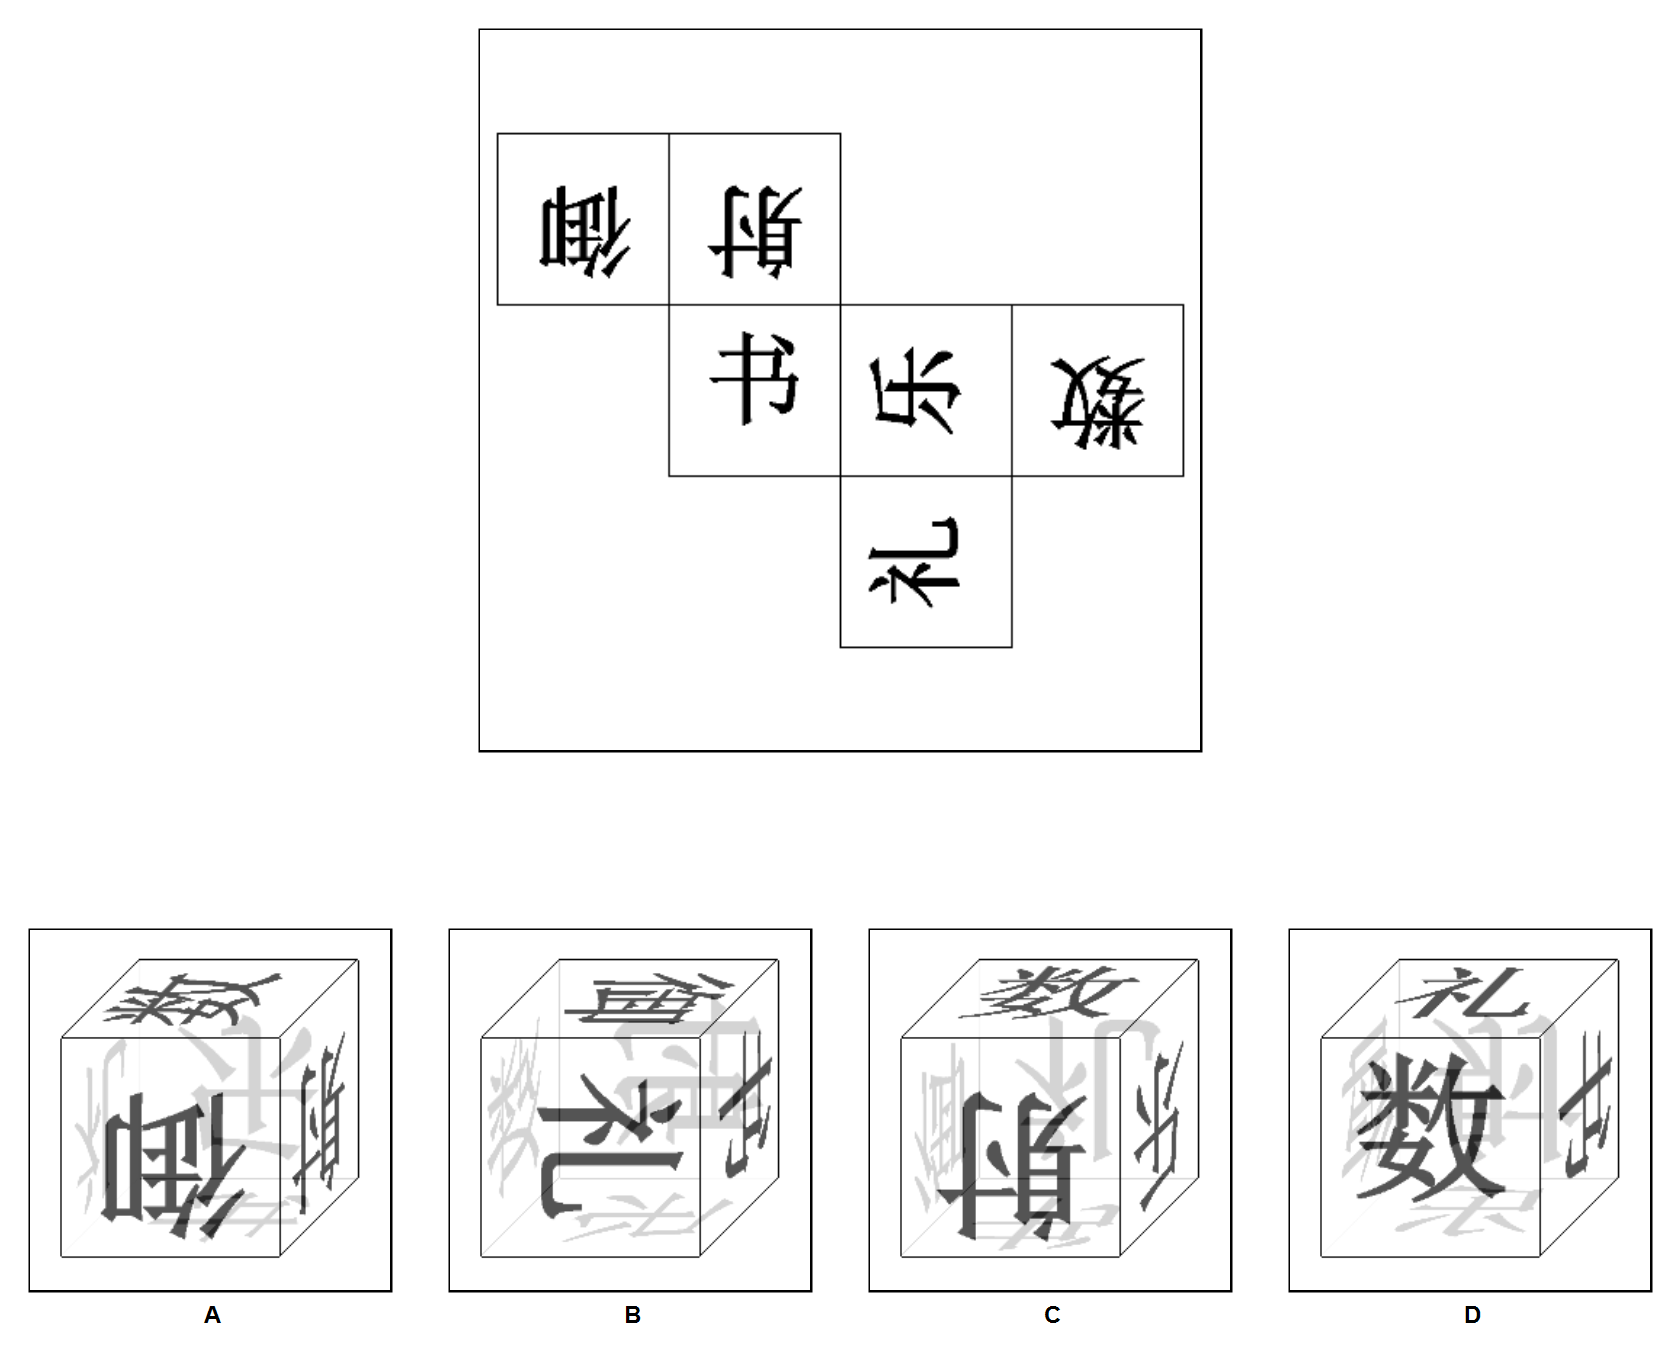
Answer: D